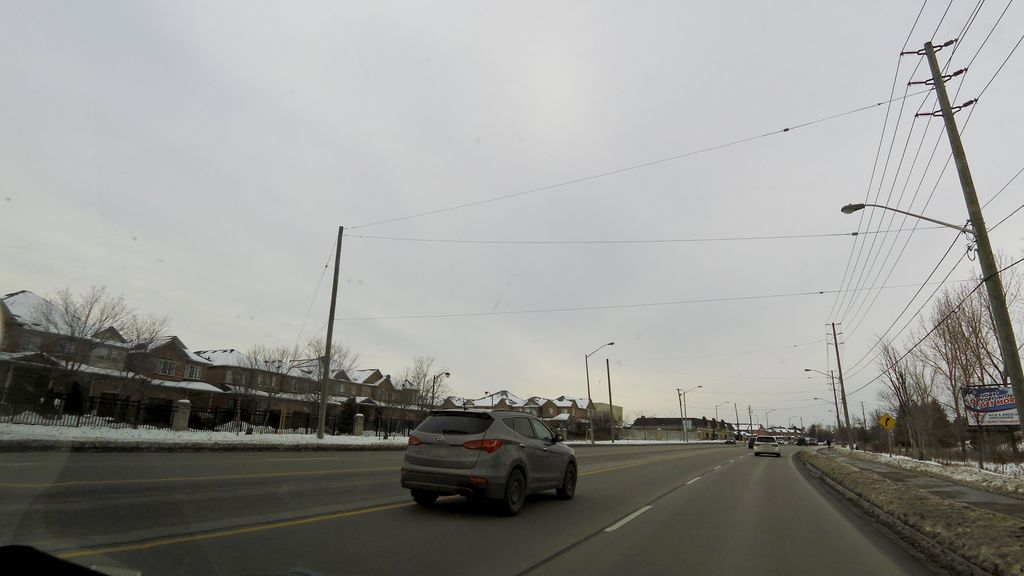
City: toronto